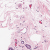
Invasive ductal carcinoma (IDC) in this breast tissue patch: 0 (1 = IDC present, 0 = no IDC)